Question: I'm writing a program with using , but I have a compiler-error like this:

my code could be presented as follow:
'''
//A.hpp
class ControleCam{
public:
ControleCam();
~ControleCam();
};
//A.cpp
#include "A.hpp"
ControleCam::ControleCam(){
...
}
ControleCam::~ControleCam(){
...
}
//B.cpp
#include <A.hpp>
int main(){
std::thread turnCam(ControleCam());
turnCam.detach();
}
'''
So anybody have a clue about where I did wrong and what can I do?
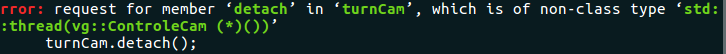
Answer: '''
std::thread turnCam(ControleCam());
'''
You've hit C++'s <URL>. The above declaration doesn't declare a 'turnCam' as a 'std::thread' object. Rather 'threadCam' is declared as a function that returns a 'std::thread'. Use an extra pair of parenthesis or use uniform brace initialization syntax.
'''
std::thread turnCam{ControleCam()};
'''
BTW, you will need to have an overloaded 'operator()(...)' in your class for the above to work.